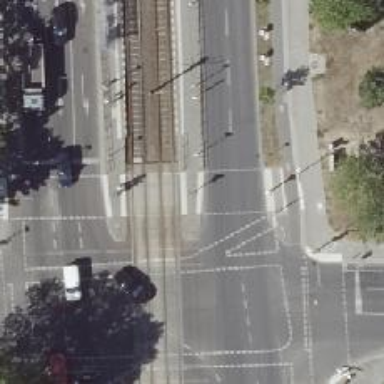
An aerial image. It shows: Platform for public transport with shelter. This railway platform is for trams.